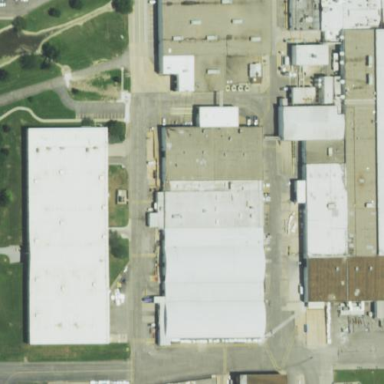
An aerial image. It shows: Manufacturing building.